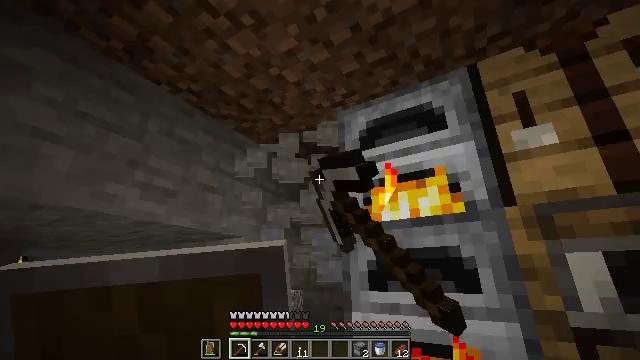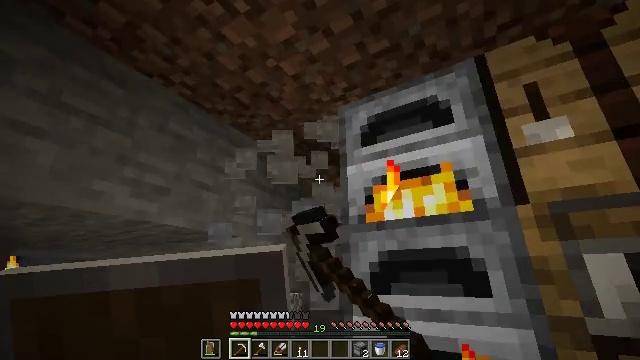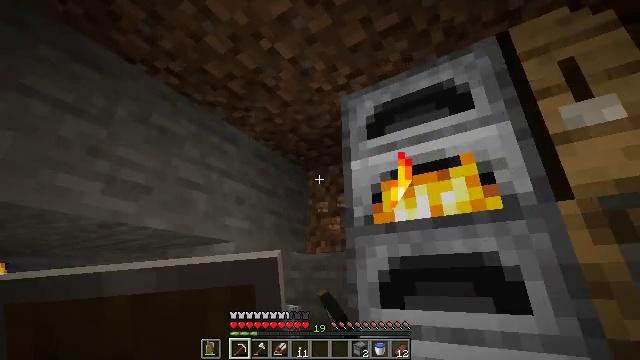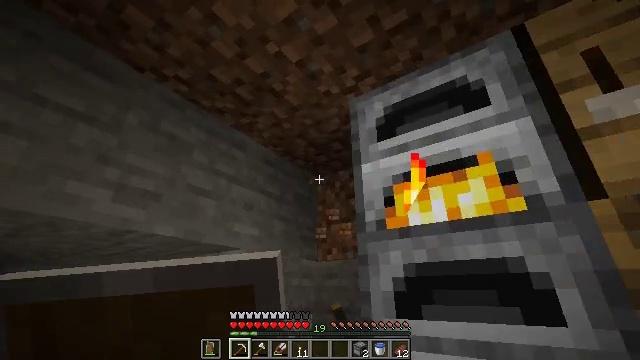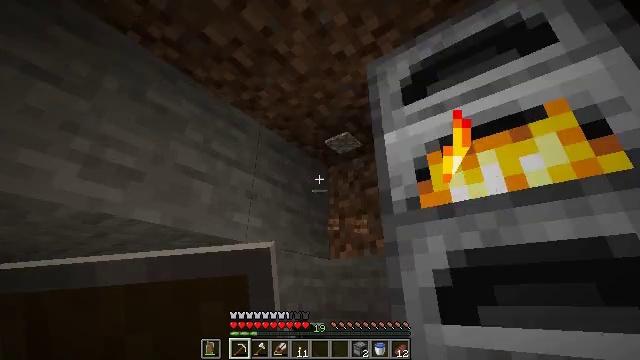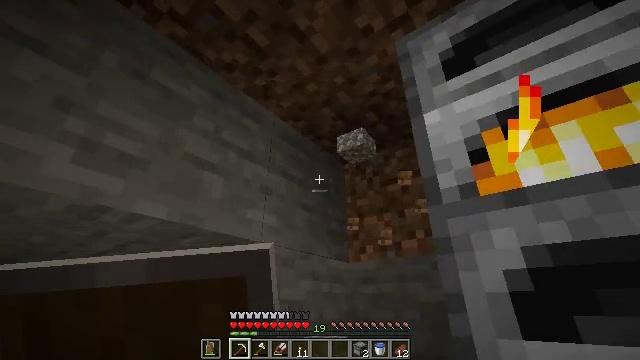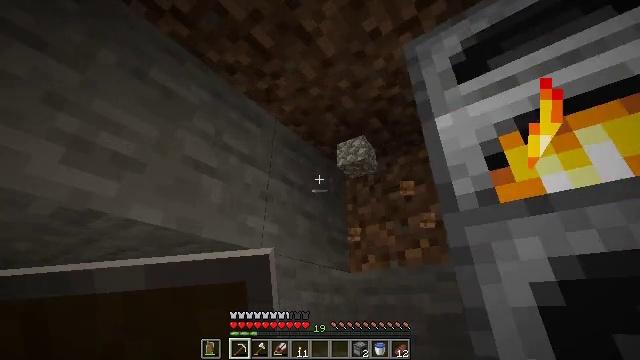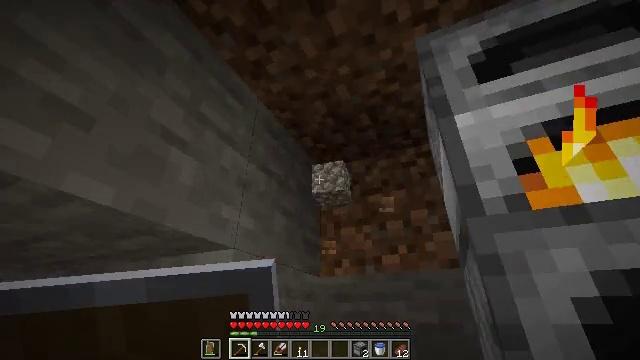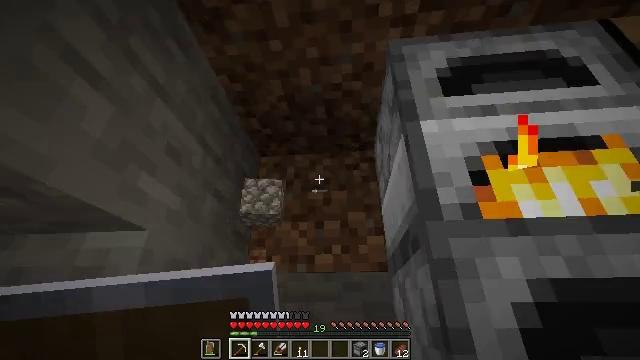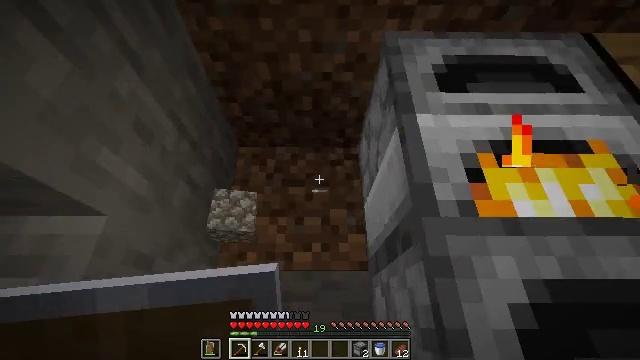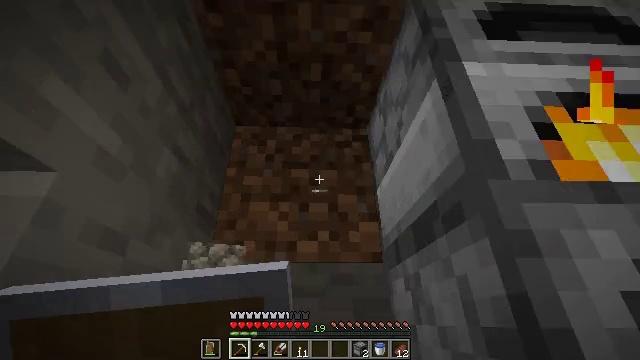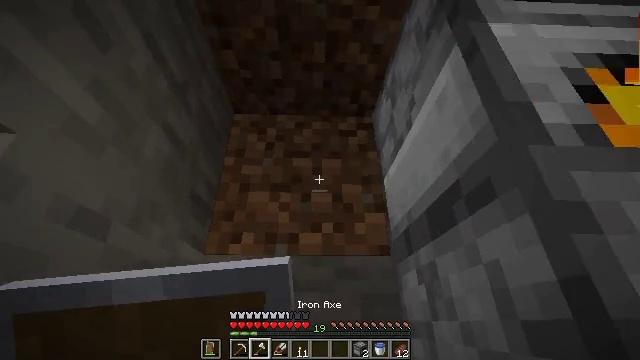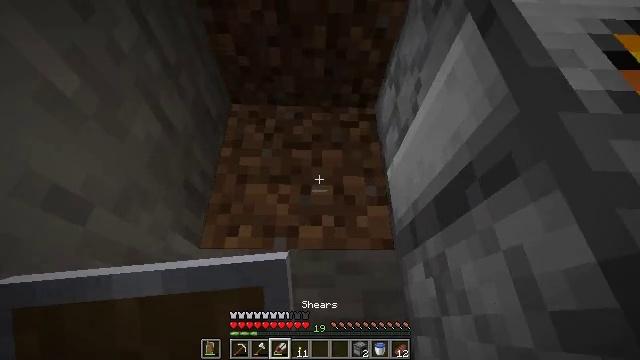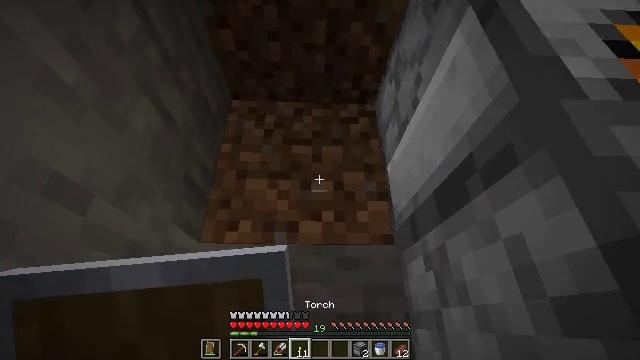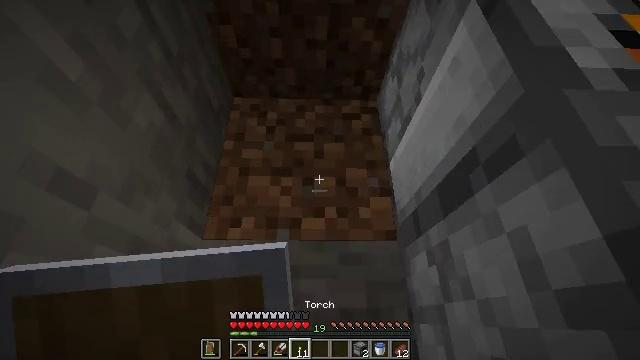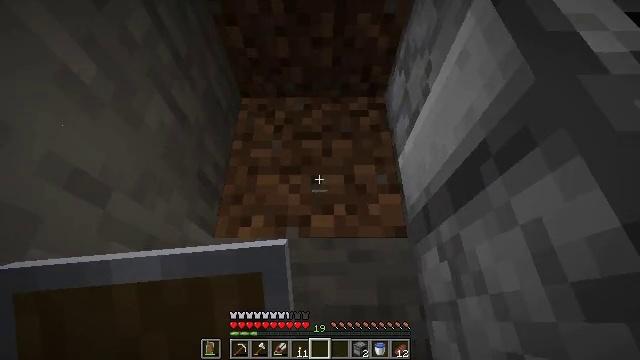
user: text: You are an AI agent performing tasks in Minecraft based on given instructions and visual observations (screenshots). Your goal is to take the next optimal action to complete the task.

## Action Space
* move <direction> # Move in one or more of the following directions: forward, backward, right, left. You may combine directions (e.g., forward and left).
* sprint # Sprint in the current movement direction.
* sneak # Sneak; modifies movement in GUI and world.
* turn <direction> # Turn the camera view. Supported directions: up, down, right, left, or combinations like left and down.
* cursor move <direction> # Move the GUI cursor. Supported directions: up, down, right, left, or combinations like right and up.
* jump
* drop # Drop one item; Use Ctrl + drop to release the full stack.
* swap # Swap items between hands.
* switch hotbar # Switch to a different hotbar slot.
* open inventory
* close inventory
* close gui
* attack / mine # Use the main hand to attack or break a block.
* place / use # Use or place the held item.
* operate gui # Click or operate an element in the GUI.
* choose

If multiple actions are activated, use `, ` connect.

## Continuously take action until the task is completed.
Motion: motion action
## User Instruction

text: Craft smooth stone in the furnace.
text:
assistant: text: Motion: move forward, attack / mine
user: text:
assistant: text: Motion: move forward, turn up, attack / mine
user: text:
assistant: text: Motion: move forward, turn left and up, attack / mine
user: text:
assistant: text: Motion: move forward and move left, turn left
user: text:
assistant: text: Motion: move forward and move left, turn left and up
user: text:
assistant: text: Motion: move forward and move left, turn right and up
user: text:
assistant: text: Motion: move forward and move left, turn right
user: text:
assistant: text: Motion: move forward, turn right
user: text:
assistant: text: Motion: move forward, turn right
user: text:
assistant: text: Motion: move forward, turn right
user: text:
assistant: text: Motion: move forward
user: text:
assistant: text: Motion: no_op
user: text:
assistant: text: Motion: no_op
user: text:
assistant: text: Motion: no_op
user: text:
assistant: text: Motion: turn left
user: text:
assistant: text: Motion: turn left
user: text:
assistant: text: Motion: turn left
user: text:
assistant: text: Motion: turn left and down
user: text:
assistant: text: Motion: turn down
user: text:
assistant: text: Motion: turn right and down
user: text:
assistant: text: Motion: turn right and down
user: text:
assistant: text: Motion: move right, turn right and down
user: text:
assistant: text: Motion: move back and move right
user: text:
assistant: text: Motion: move back and move right, turn down
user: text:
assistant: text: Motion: move back and move right, turn left
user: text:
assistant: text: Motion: move back and move right
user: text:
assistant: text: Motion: move back and move right, turn left
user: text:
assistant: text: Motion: move back and move right, turn left
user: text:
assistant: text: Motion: move back and move right, turn left and up
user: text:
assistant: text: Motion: move back and move right, turn left and up